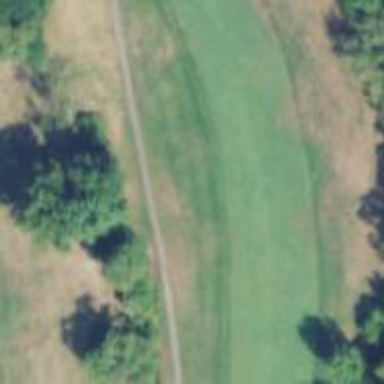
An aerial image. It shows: Grassy area designated as golf fairway.